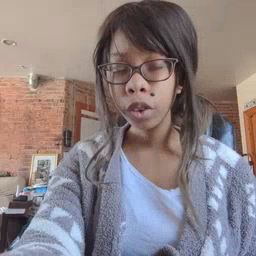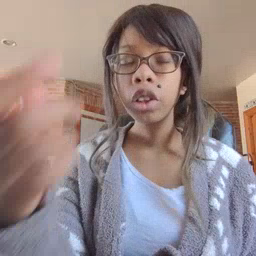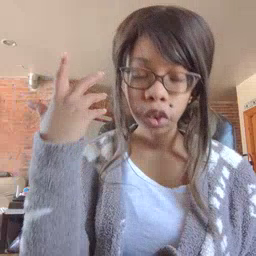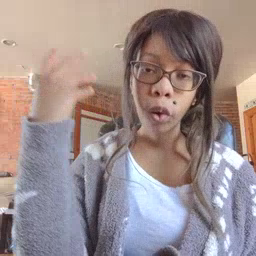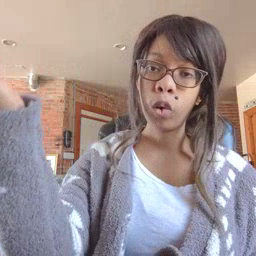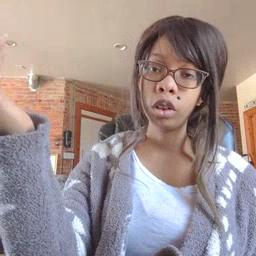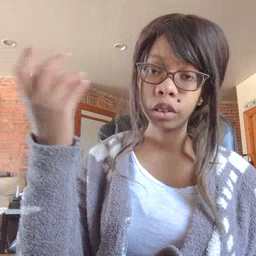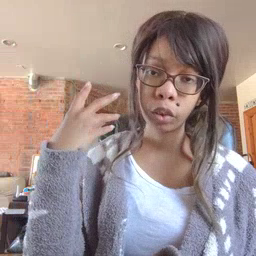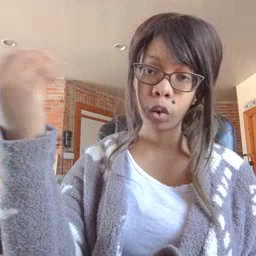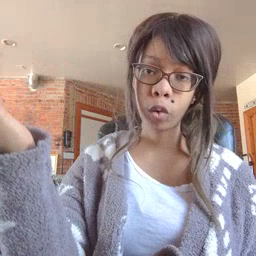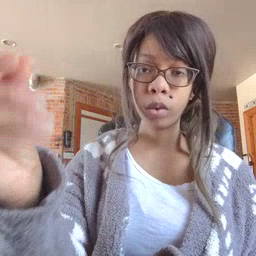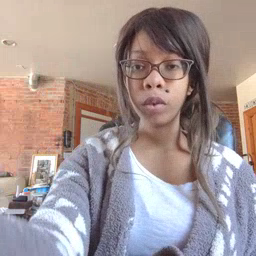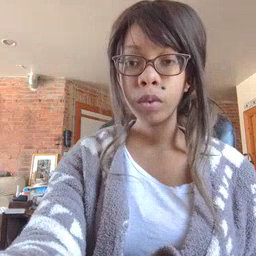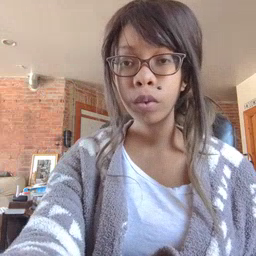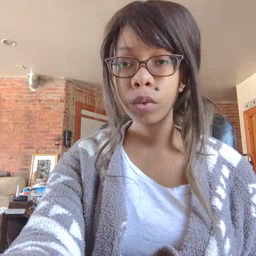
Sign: go